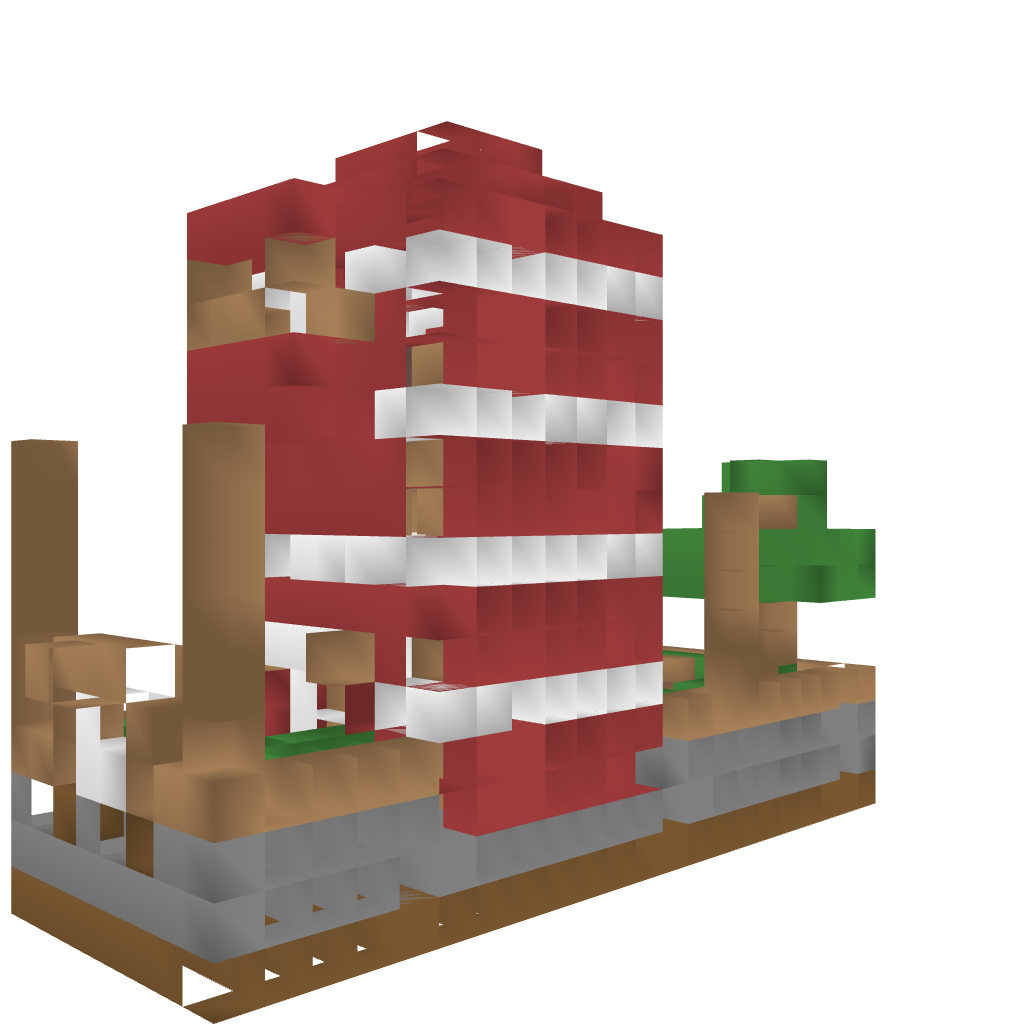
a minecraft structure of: The Minecraft Hotel good quality